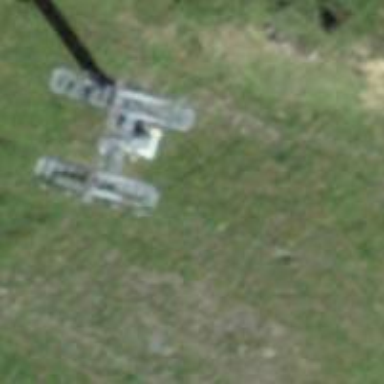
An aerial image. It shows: Pylon used for aerialway.